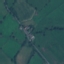
Land use / land cover: Pasture